Field crop: tomato
Growth stage: 1
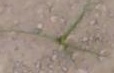
Species: cyperus